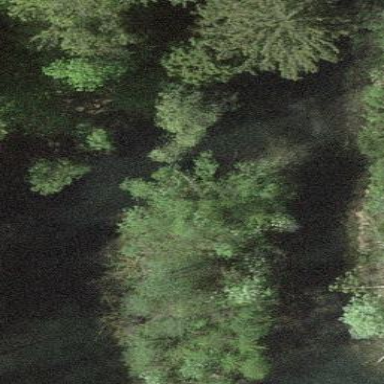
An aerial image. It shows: Forest area.